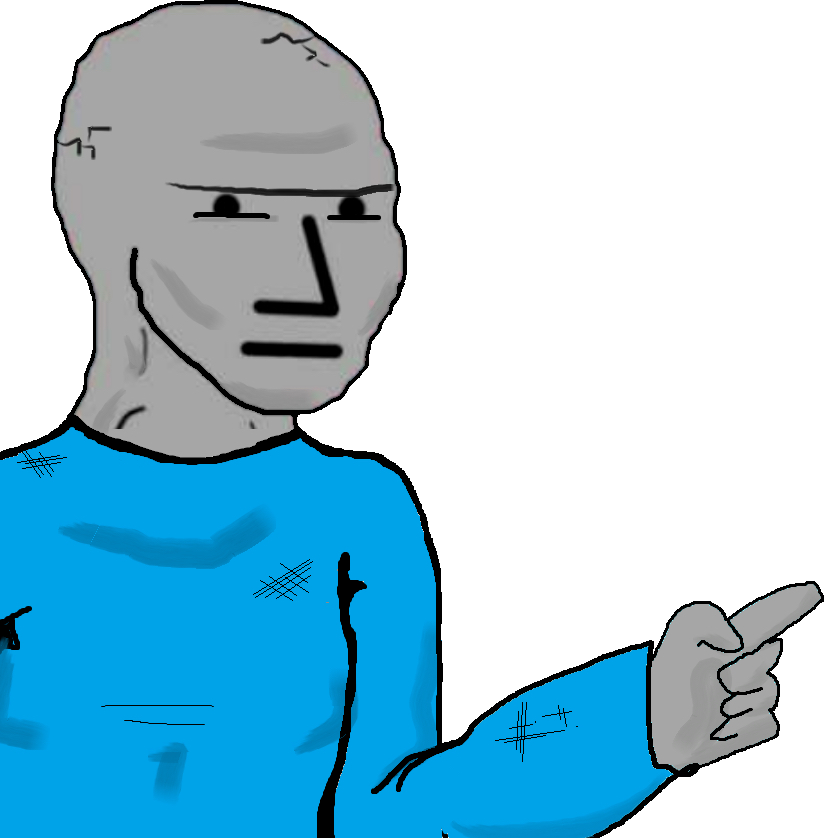
Label: 5_NPC